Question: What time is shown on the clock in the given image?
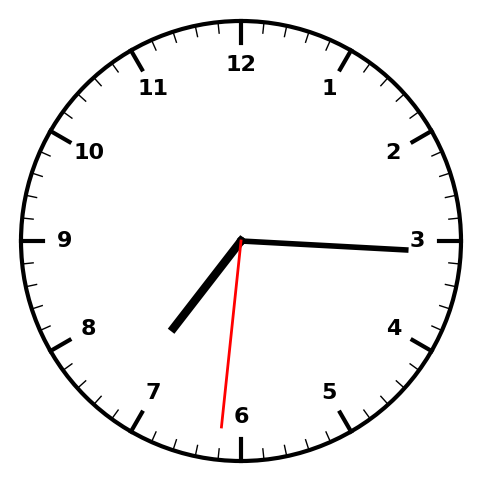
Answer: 07:15:31